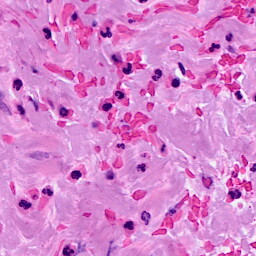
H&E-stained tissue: Breast